Field crop: tomato
Growth stage: 2
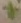
Species: solanum